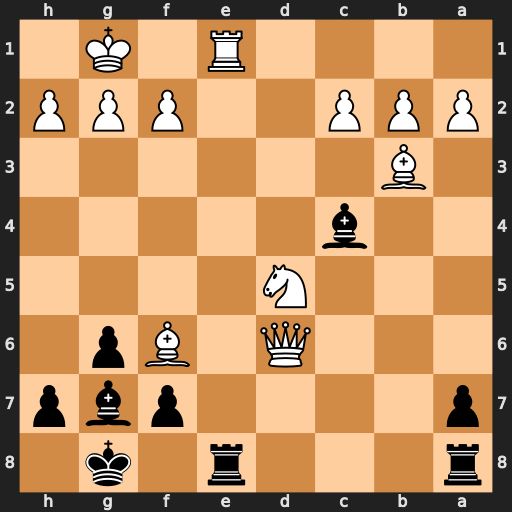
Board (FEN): r3r1k1/p4pbp/3Q1Bp1/3N4/2b5/1B6/PPP2PPP/4R1K1
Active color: b
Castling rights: -
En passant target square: -
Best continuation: Rxe1#